Question: In PHP, I'm using mysqli, to fetch a resultset from the database. Upon fetching that resultset, I then hand it off to a function which returns an object.
Given the resultset:

Why does this function:
'''
/**
* @param resource|\mysqli_result $result
* @return array|bool
*/
public static function getObjectArray($result) {
if($result === FALSE) {
return FALSE;
}
$func = ((gettype($result) === 'resource') ? 'mysql' : 'mysqli') . '_fetch_object';
$array = array();
while($row = $func($result)) {
$array[] = $row;
}
return $array;
}
'''
return an empty array. When debugging, it just skips the body of the while loop. This function has worked without a problem in hundreds of other places, but with this particular resultset, it craps out.
Thanks in advance.
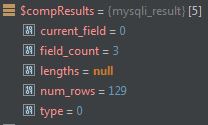
Answer: I don't know the details on it, but it appears that the resultset is some sort of implicit pass by reference. I broke it down to just the part that was breaking and ran some tests, and even if I pass the resultset as a parameter to a function, it sets the data_seek of the original to the end. I reset this on the resultset that I pass in and it works fine. If anyone has any insight into what is actually happening, I'd love to have a deeper understanding.
Thanks